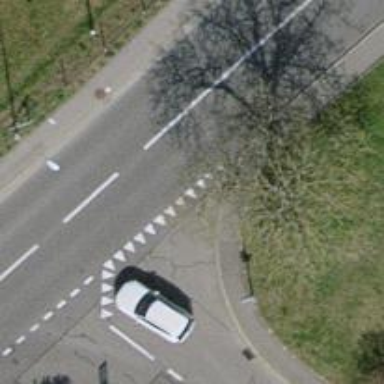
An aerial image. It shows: Sidewalk along the footway.